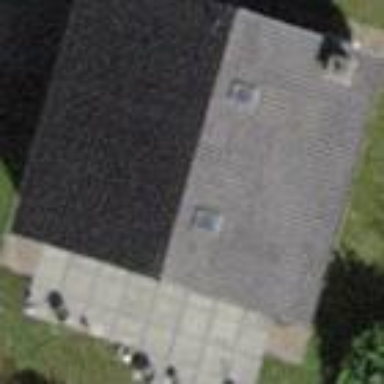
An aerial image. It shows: Building with tile roof.